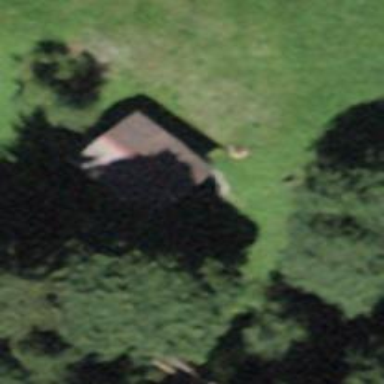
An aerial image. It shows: Shed building.